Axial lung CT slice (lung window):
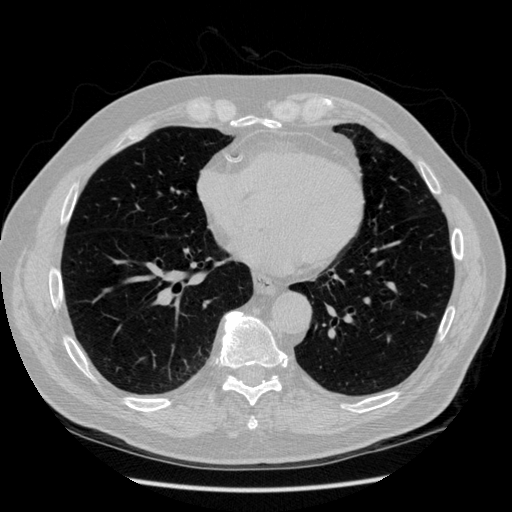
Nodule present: no